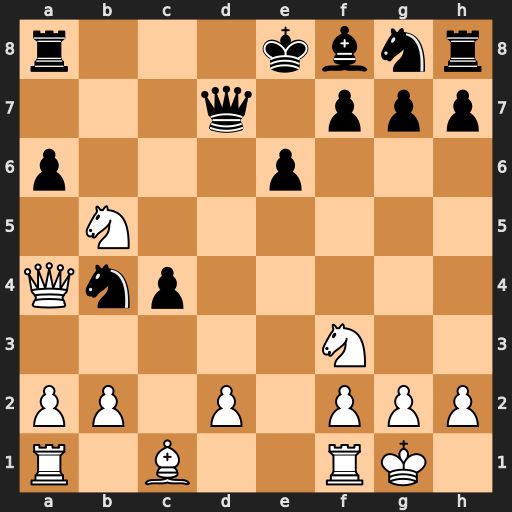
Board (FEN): r3kbnr/3q1ppp/p3p3/1N6/Qnp5/5N2/PP1P1PPP/R1B2RK1
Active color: w
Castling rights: kq
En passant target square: -
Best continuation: Nc7+ Kd8 Qxd7+ Kxd7 Nxa8